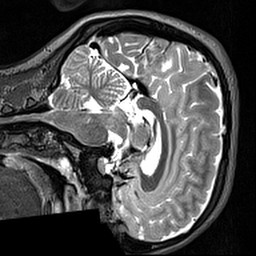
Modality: T2w
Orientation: sagittal
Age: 21
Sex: female
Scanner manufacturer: siemens
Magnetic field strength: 3 T
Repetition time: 3.2 s
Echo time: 0.567 s